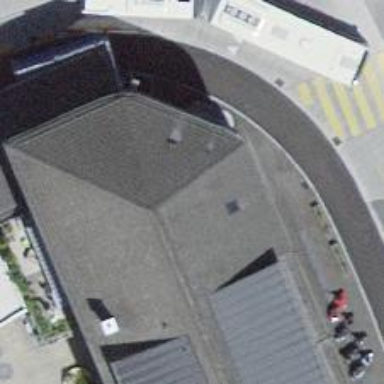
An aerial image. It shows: Shop that sells bicycles and motorcycles.